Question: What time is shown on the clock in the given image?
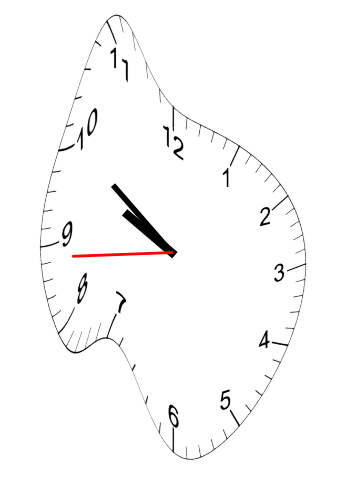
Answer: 09:50:44